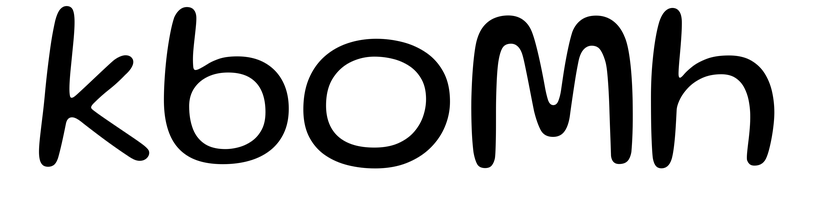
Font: Gluten_Light